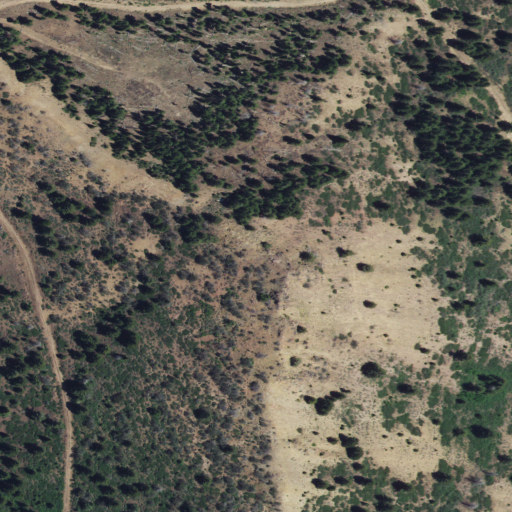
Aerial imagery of ridge(s) in Idaho named Mammoth Ridge containing evergreen forest, shrub, and grassland